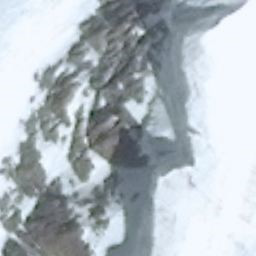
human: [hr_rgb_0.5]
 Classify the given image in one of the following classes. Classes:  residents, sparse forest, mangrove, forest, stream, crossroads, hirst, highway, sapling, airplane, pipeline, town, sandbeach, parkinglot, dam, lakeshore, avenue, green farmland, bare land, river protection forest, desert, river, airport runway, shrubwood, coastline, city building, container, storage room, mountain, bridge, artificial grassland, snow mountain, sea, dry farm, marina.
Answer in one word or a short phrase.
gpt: snow mountain